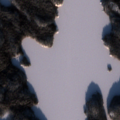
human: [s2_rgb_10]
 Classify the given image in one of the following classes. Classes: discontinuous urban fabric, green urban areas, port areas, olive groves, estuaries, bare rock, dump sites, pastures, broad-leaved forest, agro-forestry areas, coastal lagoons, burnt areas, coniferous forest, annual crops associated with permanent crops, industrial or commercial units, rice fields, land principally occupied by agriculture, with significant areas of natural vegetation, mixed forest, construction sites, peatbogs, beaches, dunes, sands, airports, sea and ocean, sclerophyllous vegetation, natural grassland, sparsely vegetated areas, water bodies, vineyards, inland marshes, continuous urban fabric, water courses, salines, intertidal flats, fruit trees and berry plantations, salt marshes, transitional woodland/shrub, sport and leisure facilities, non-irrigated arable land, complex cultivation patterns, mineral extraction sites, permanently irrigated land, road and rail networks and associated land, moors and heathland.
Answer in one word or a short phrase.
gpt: coniferous forest, water bodies